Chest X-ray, PA view. Patient: 21 years old, sex M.
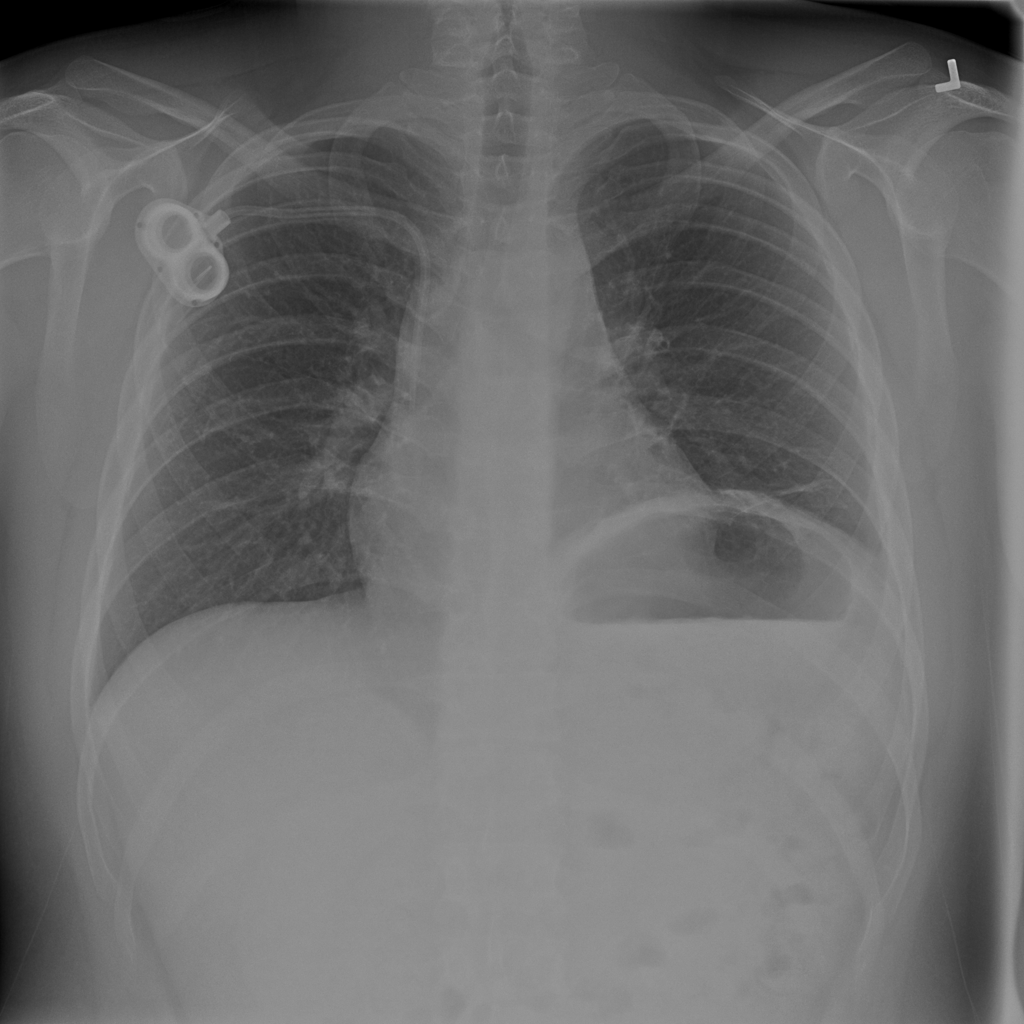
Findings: Atelectasis